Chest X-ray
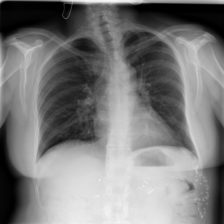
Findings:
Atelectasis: negative
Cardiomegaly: negative
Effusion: negative
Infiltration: negative
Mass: negative
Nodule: negative
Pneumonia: negative
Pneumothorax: negative
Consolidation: negative
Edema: negative
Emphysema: negative
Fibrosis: negative
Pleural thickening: negative
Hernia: negative